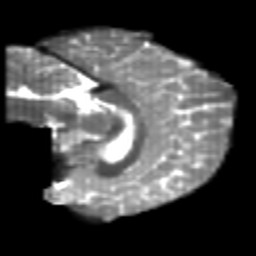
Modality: T2w
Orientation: sagittal
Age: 24
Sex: female
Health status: healthy
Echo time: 0.074 s